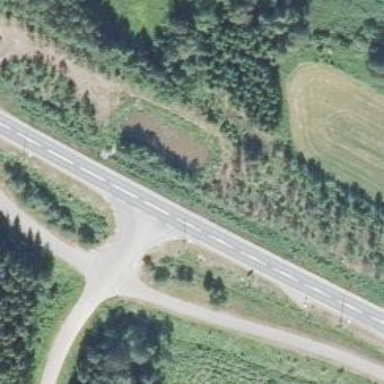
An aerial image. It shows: Asphalt road designated as trunk highway.